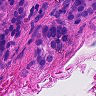
Metastatic tissue present: yes